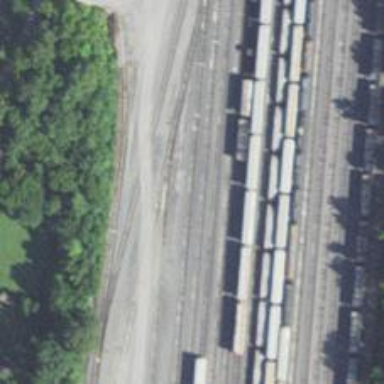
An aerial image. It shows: Railway yard in service.